Question: I'm having a headache trying to build a simple CSS 3 layout...

Here is what I have now - <URL>
Here's HTML
'''
<body>
<div id="container">
Some stuff<br />
Some stuff<br />
Some stuff<br />
</div>
<footer class="footer">
Some text in footer
</footer>
</body>
'''
And CSS:
'''
html {
position: relative;
min-height:100%;
}
body {
background-color: #808080;
}
footer {
position: absolute;
bottom: 0;
width: 100%;
height: 90px;
background-color: #f5f5f5;
border:1px red solid;
}
#container
{
width: 500px;
margin-left: auto;
margin-right: auto;
padding-left: 15px;
padding-right: 15px;
margin-top:0;
background-color:#FFFFFF;
border:1px red solid;
}
'''
I don't know how to make the middle panel resize its height so it's always touching the footer below...also, when the browser is resized to a smaller viewport, the footer moves over the middle content :( I haven't yet found out how to fix that...
Is there a CSS solution to this?
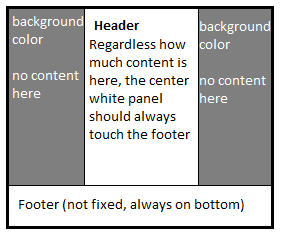
Answer: You can use <URL>
Here is a snippet with your code:
'''
html,body {
height: 100%;
}
body {
background-color: #808080;
}
footer {
background-color: yellow;
border: 1px green solid;
}
#container {
background-color: #FFFFFF;
border: 1px red solid;
min-height: 100%;
margin-bottom: -90px; /* equal to footer height */
}
#container:after {
content: "";
display: block;
}
footer,#container:after {
height: 90px;
}
'''
'''
<body>
<div id="container">
Some stuff
<br />Some stuff
<br />Some stuff
<br />
</div>
<footer class="footer">
Some text in footer
</footer>
</body>
'''